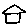
Label: house